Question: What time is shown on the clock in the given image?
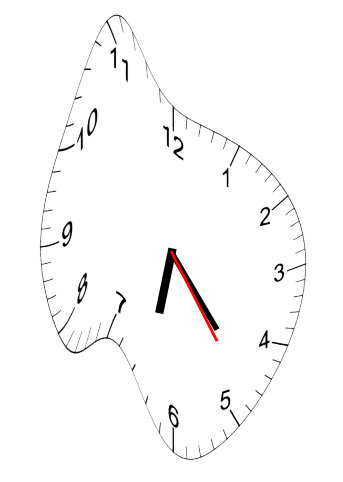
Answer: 06:23:24